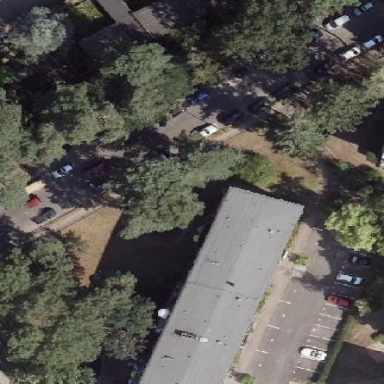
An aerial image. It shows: Flat-roofed residential building.